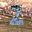
Label: 2